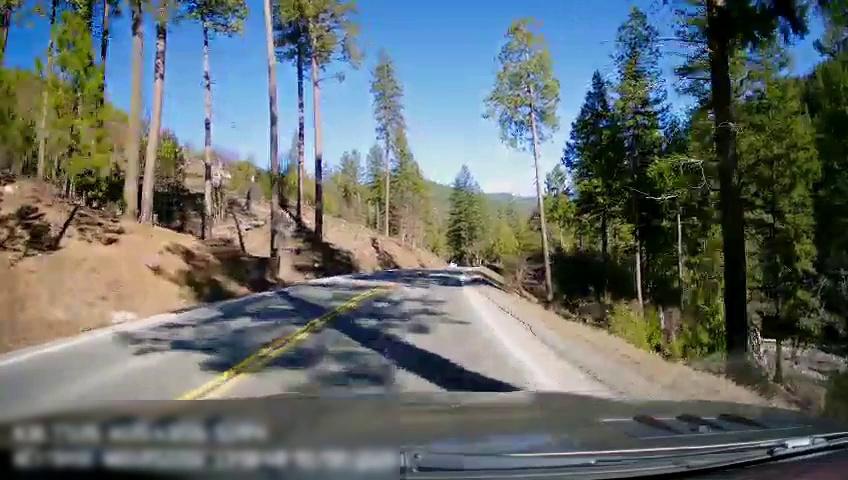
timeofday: Day
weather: Sunny
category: Drivable Space
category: Lanes | Alternate Lane
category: Lanes | Opposite Lane
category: Lanes | Current Lane
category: Lanes | Opposite Lane